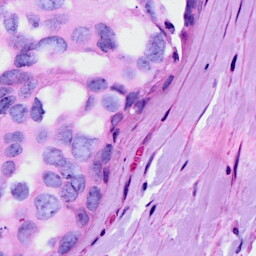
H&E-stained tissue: Breast